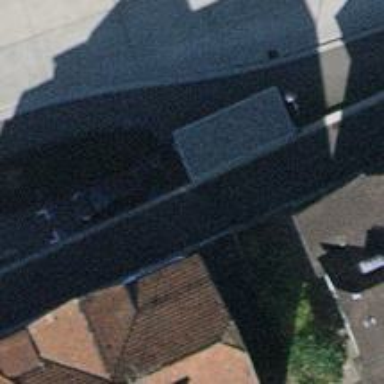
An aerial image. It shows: Road with steps.